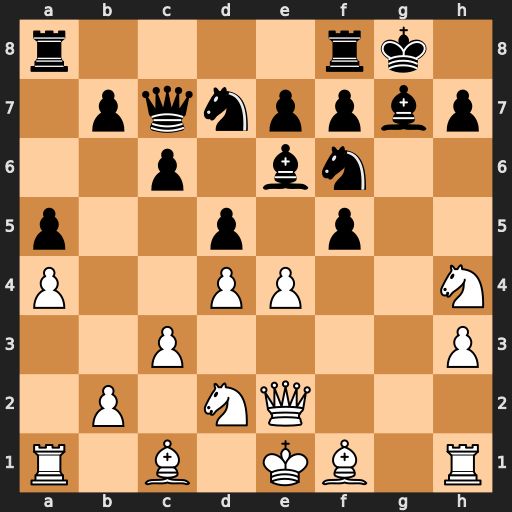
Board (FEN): r4rk1/1pqnppbp/2p1bn2/p2p1p2/P2PP2N/2P4P/1P1NQ3/R1B1KB1R
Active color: w
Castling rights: KQ
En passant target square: -
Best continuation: exf5 Qg3+ Qf2 Qxf2+ Kxf2